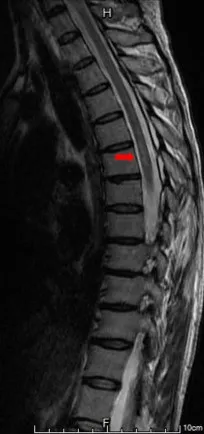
Faint high signal intensities at T5-6 level on T2-weighted image of spine MRI (B).
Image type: radiology (mri)